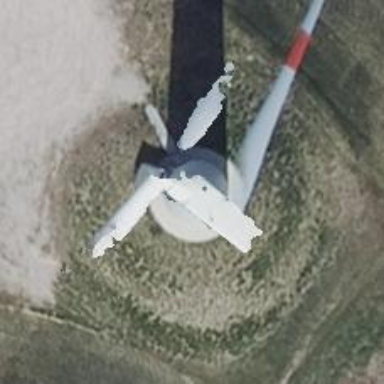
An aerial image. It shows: Wind turbine generator that utilizes wind as its source for generating electricity. It is of the horizontal axis type.